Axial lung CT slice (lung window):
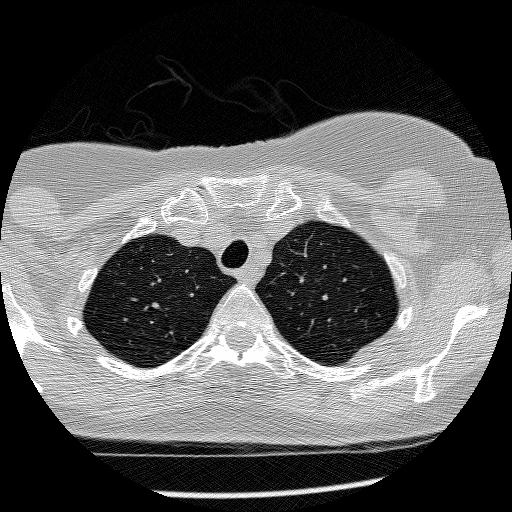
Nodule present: no